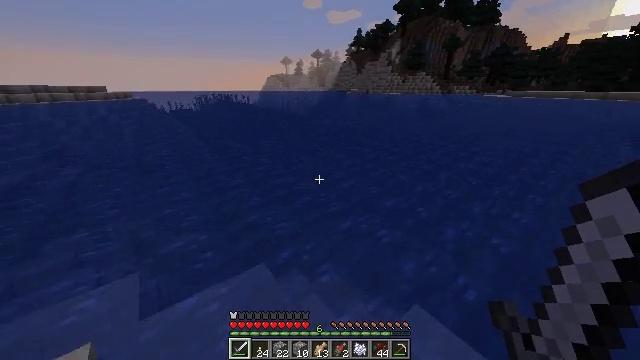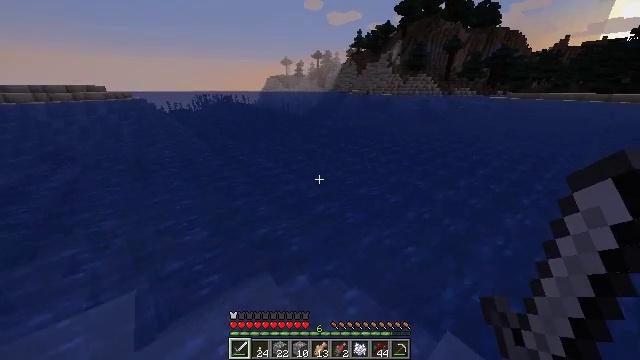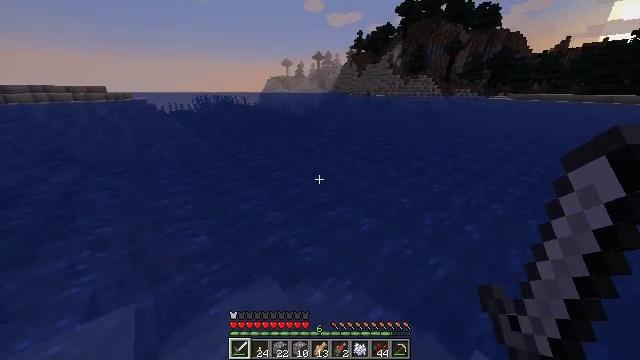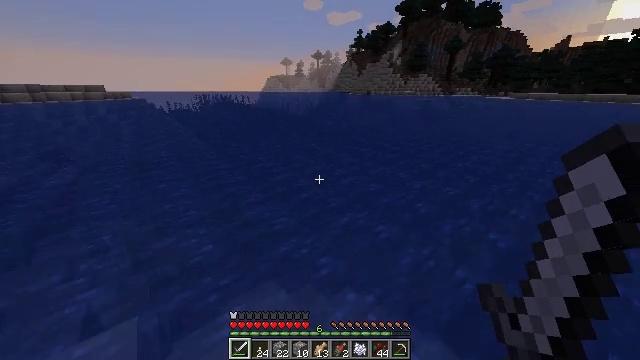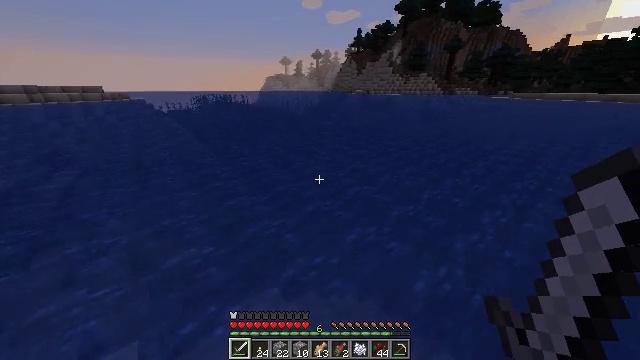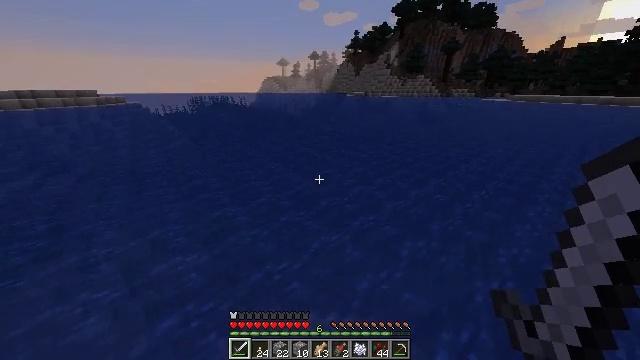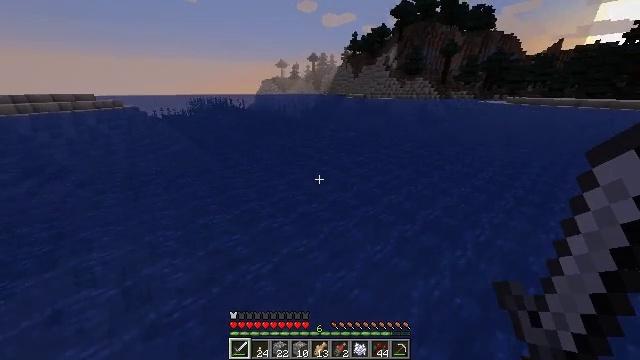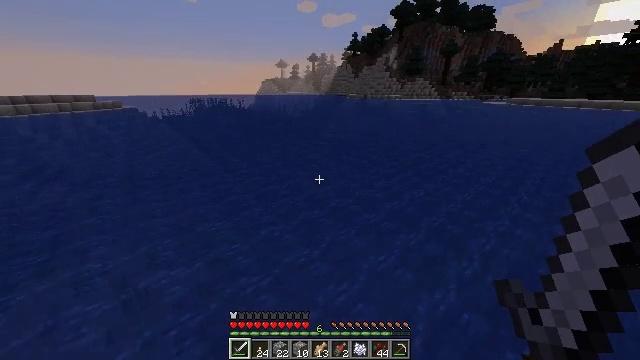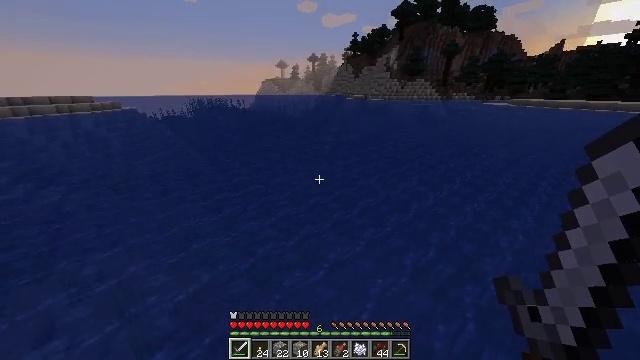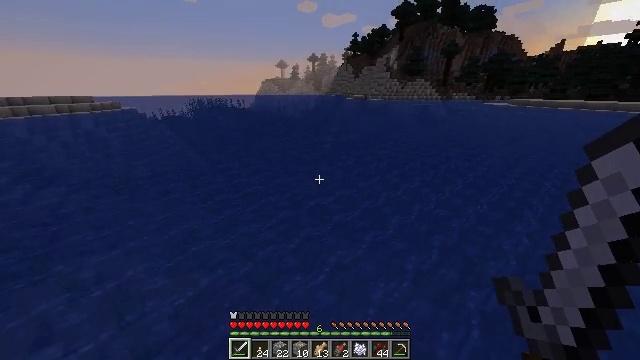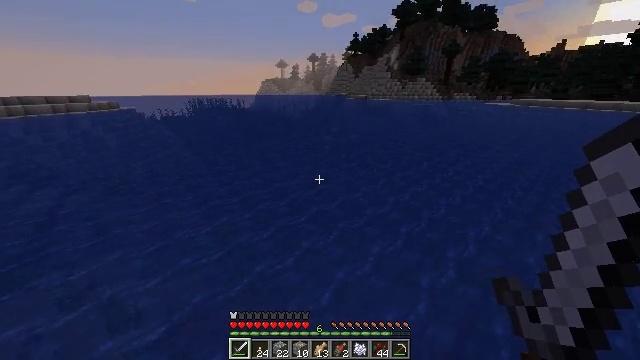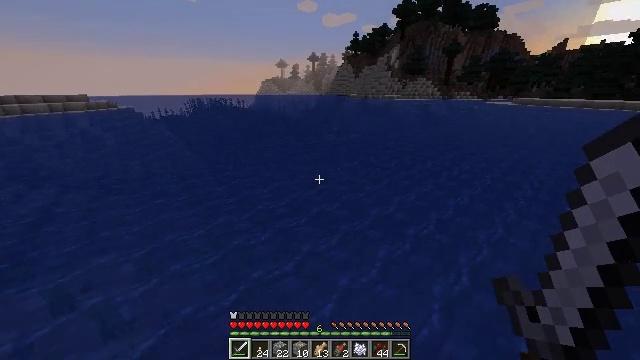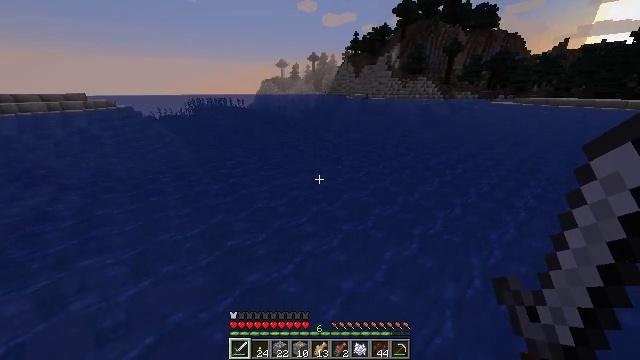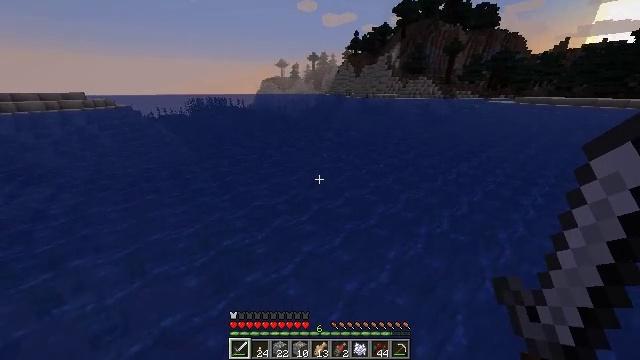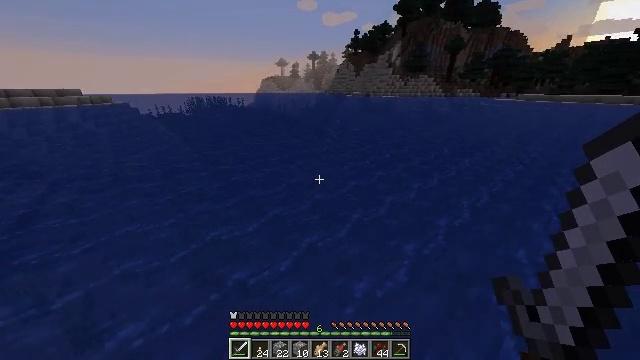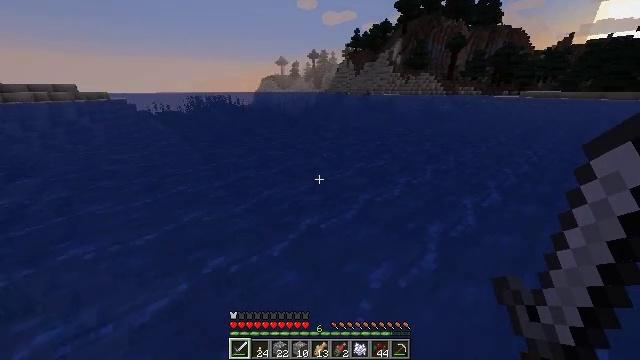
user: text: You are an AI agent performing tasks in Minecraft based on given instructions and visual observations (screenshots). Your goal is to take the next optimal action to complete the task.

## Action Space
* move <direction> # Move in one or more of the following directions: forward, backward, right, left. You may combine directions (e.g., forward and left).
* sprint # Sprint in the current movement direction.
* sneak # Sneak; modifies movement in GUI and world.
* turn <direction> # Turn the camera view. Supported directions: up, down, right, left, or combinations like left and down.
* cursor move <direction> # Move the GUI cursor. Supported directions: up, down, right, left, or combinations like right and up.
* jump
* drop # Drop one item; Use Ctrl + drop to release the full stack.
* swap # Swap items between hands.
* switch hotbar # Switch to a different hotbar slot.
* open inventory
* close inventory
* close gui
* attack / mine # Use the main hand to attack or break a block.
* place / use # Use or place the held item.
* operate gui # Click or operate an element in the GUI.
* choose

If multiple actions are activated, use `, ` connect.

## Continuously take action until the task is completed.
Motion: motion action
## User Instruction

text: Hunt a cod.
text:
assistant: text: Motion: move forward and move left
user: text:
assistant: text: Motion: move forward and move left
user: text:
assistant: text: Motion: move forward and move left
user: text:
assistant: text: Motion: move forward, jump
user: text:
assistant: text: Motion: move forward, jump
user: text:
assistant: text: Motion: move forward, jump
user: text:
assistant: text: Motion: move forward, jump
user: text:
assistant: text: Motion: move forward, jump
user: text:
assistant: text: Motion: move forward, jump
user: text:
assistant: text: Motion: move forward, jump
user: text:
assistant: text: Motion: move forward, jump
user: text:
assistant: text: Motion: move forward, jump
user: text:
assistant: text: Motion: move forward, jump
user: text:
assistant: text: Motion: move forward, jump
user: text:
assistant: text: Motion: move forward
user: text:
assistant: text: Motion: move forward
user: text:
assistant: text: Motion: move forward
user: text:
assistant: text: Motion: move forward
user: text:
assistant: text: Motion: move forward
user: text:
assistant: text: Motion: move forward
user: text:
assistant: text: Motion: move forward
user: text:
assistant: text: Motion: move forward, turn up
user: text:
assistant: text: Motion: move forward, sprint, turn up
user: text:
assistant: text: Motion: move forward, sprint, turn up
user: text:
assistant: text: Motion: move forward, sprint, turn up
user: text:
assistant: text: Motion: move forward, sprint
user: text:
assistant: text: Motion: move forward
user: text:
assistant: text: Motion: move forward
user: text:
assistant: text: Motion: move forward
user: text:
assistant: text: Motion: move forward